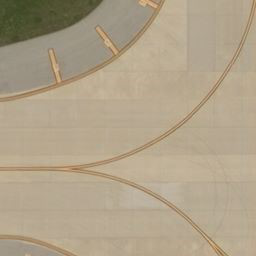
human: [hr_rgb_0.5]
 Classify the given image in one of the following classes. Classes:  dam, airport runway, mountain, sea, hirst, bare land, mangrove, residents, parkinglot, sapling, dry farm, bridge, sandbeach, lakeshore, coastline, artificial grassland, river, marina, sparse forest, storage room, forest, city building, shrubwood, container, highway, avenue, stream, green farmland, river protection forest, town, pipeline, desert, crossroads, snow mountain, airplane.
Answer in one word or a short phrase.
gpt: airport runway